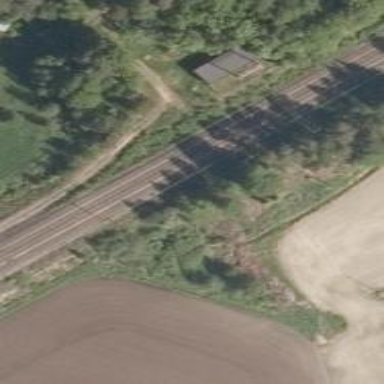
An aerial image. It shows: Railway signal.